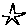
Label: star